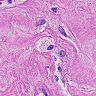
Metastatic tissue present: yes